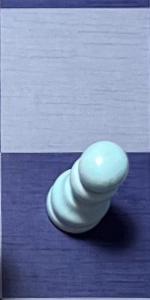
Label: Pawn_White